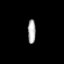
Tissue: prostate
Cell type: T cells
Senescence score: 0.754
Nuclear area (px): 188
Mean DAPI intensity: 169.665